Interaction volume radius: 10 \u00c5
Interaction volume height: 30 \u00c5
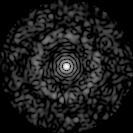
Disorder parameter: 0.8406